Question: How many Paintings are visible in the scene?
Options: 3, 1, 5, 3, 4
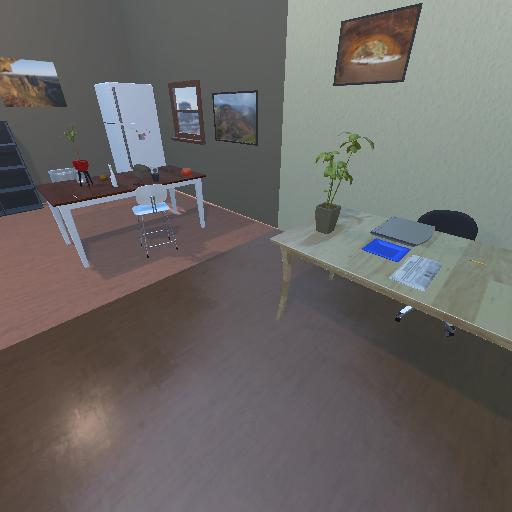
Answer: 3